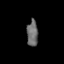
Tissue: prostate
Cell type: Fibroblasts
Senescence score: 0.7991
Nuclear area (px): 286
Mean DAPI intensity: 105.371